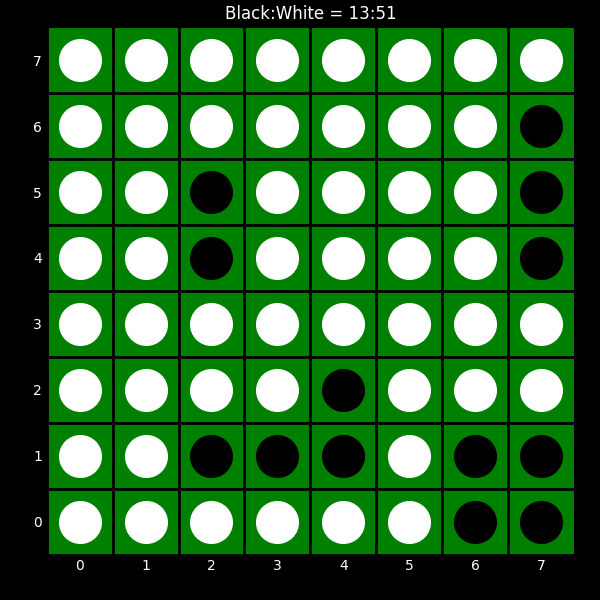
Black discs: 13
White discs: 51